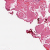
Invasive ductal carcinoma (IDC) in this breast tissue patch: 0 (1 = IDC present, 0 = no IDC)